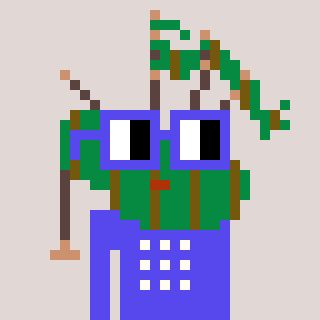
a pixel art character with square blue glasses, a bagpipe-shaped head and a computerblue-colored body on a warm background